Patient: sex F, age 72
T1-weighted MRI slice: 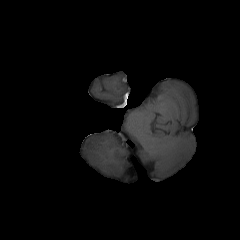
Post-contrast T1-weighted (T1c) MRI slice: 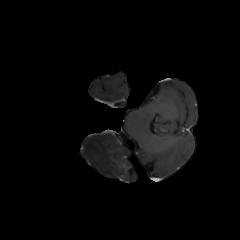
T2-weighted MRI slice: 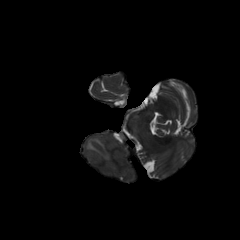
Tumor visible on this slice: yes
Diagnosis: Glioblastoma, IDH-wildtype
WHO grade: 4